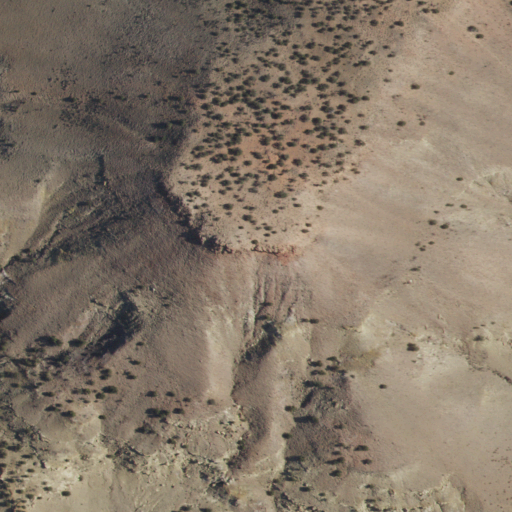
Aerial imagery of mountain in New Mexico named Cerro Colorado containing shrub and evergreen forest